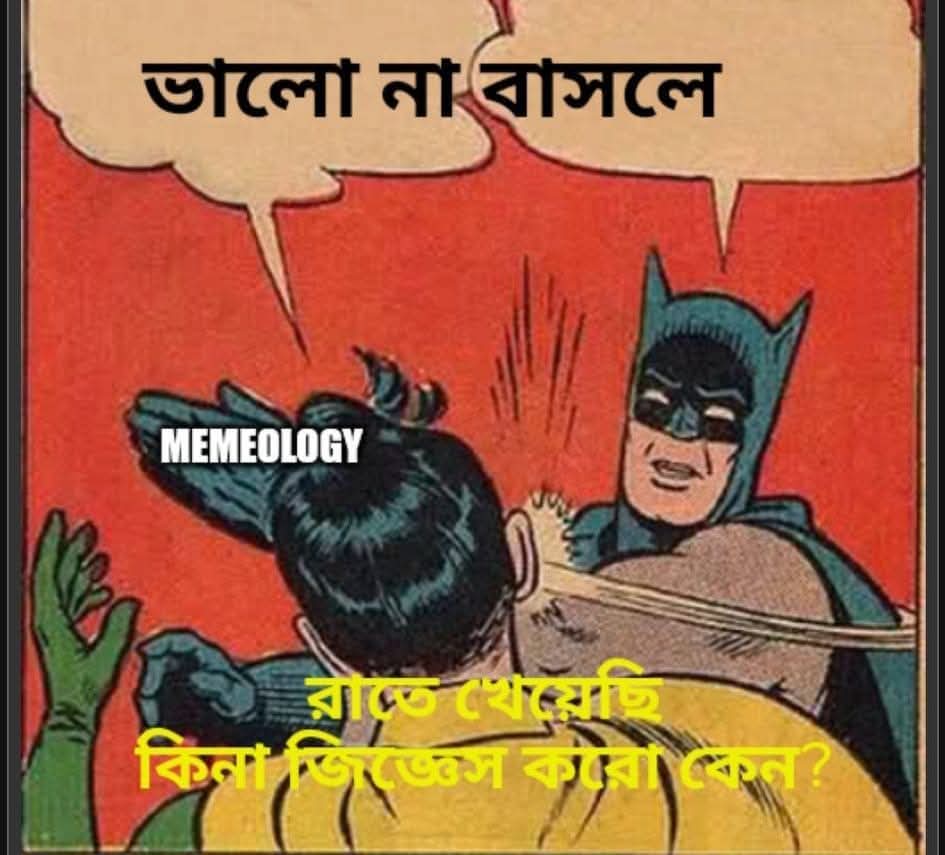
Text: ভালো না বাসলে
রাতে খেয়েছি -কিনা জিজ্ঞেস করো কেন?
Label: Non Hate